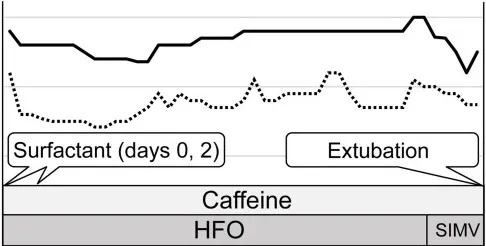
The clinical course of respiratory management. The left vertical axis indicates the daily maximum ventilator setting for mean airway pressure and the right vertical axis indicates the daily maximum ventilator setting for FiO2. The horizontal axis indicates the postnatal day of life. The solid line indicates mean airway pressure, and the dotted line indicates FiO2. HFO, high-frequency oscillation; SIMV, synchronized intermittent mandatory ventilation.
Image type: pathology (fish)